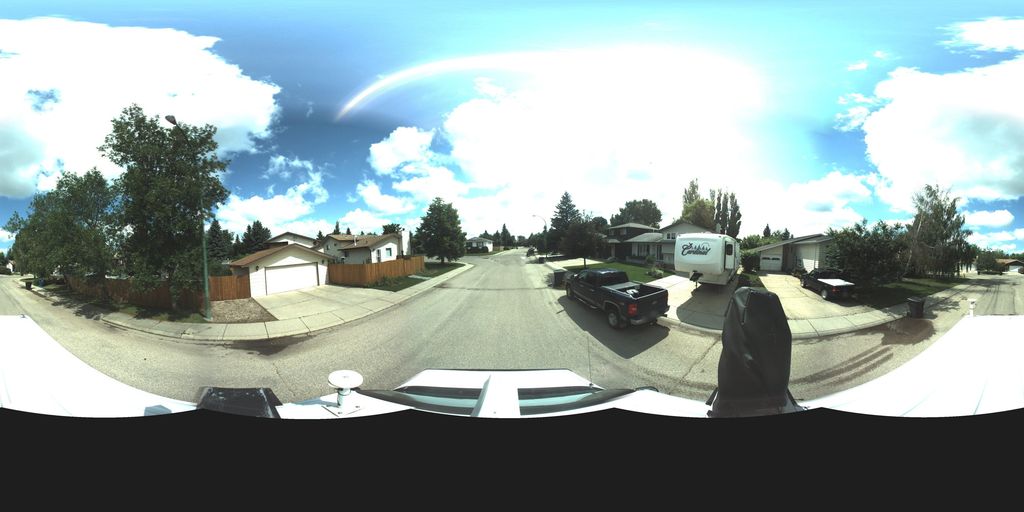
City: saskatoon